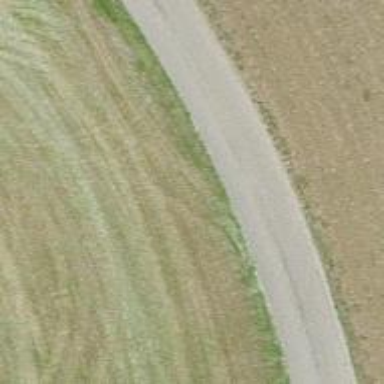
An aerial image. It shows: Unclassified road with paved surface.